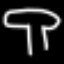
Label: mushroom